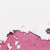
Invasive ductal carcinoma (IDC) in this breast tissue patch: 0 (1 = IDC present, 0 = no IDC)